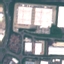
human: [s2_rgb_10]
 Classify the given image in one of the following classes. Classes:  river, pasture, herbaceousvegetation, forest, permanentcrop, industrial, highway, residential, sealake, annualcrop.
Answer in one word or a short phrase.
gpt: Industrial